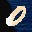
Label: 0